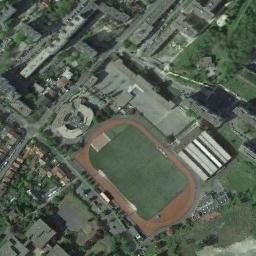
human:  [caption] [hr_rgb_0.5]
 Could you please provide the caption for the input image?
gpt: A track and field is built in the middle of a residential area, Surrounded by a lot of vegetation .

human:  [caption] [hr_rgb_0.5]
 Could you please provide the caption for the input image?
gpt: There are some trees on one side of the track .

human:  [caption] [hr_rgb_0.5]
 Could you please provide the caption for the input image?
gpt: The ground track field is surrounded by some buildings .

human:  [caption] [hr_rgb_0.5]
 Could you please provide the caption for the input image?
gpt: There are many buildings next to the ground track field .

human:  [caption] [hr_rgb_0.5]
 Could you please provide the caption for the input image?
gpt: There are many buildings around the ground track field with a red track .